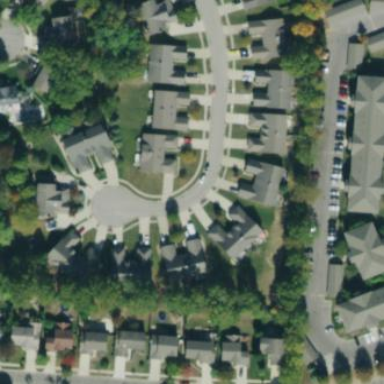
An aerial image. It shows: Residential area situated within city block.